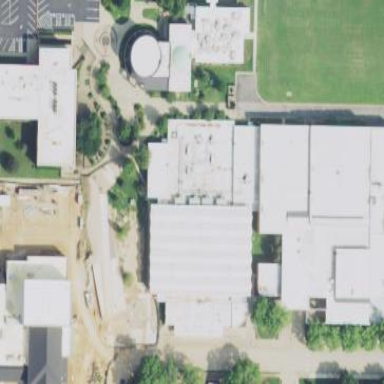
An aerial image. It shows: Sports center building offering facilities for basketball and volleyball.